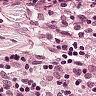
Metastatic tissue present: no